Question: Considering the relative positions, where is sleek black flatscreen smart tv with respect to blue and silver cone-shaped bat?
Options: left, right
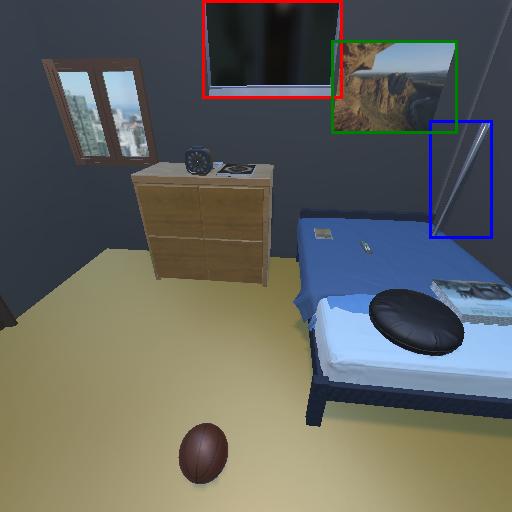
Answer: left